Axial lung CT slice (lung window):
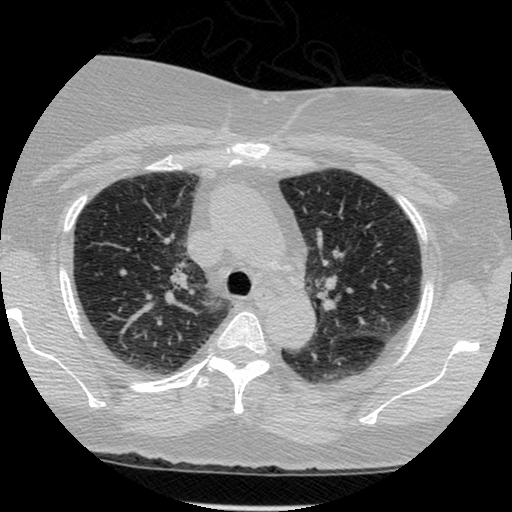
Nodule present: no